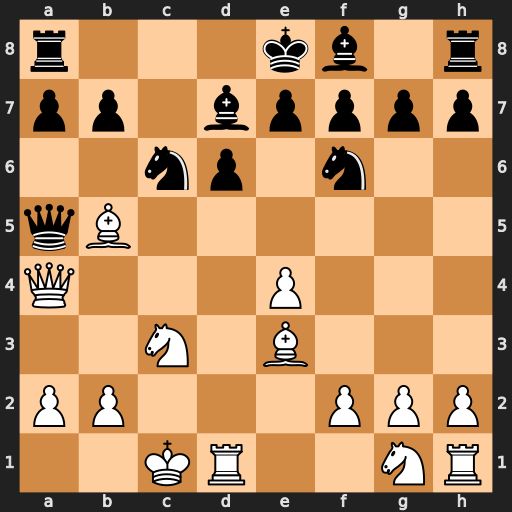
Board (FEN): r3kb1r/pp1bpppp/2np1n2/qB6/Q3P3/2N1B3/PP3PPP/2KR2NR
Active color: w
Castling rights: kq
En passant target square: -
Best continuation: Bxc6 Qxa4 Bxa4 Bxa4 Nxa4